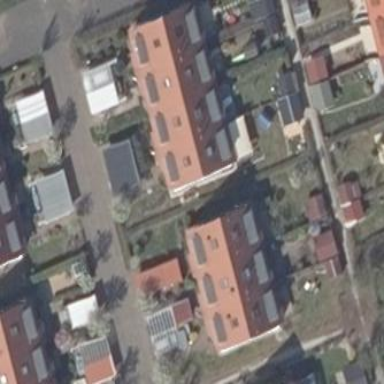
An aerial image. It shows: Terrace building with gabled roof.